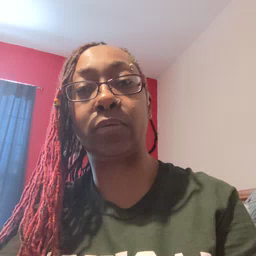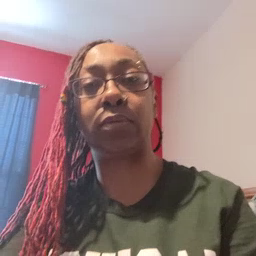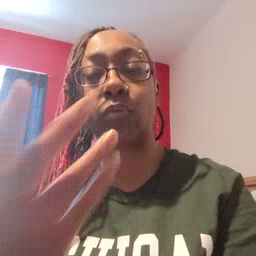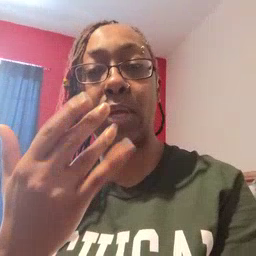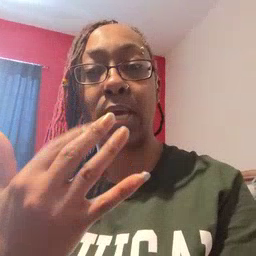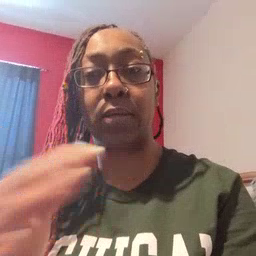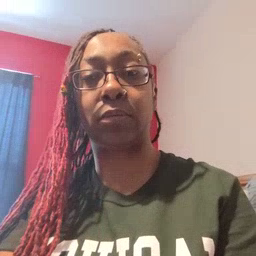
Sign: wait